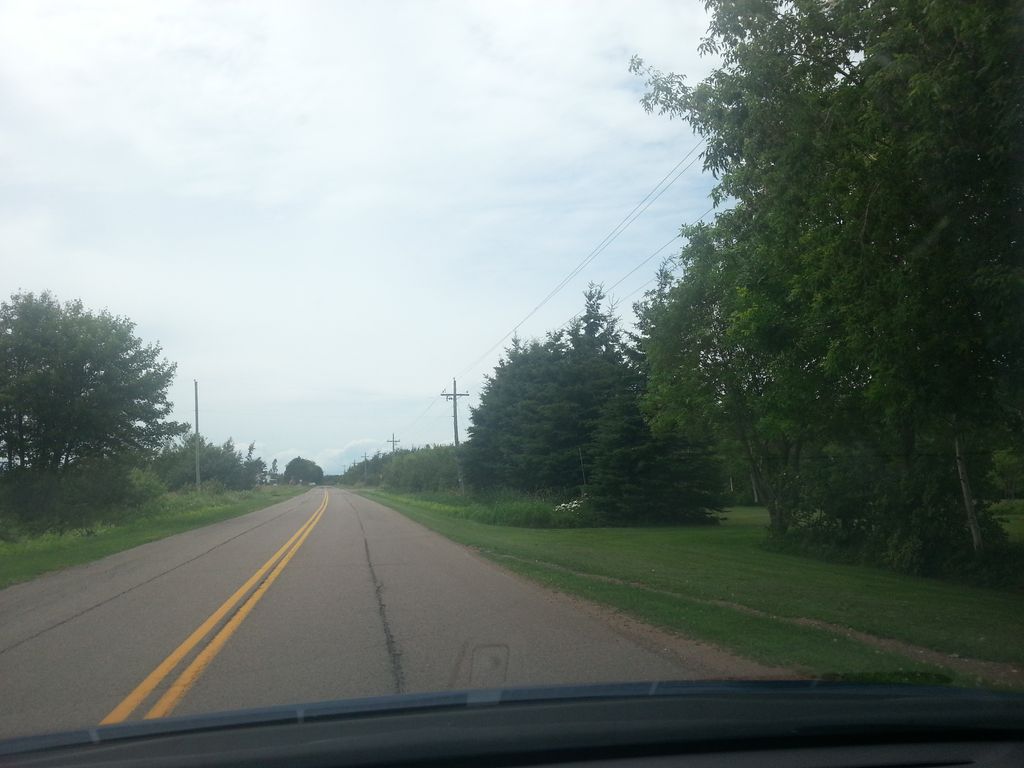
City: charlottetown